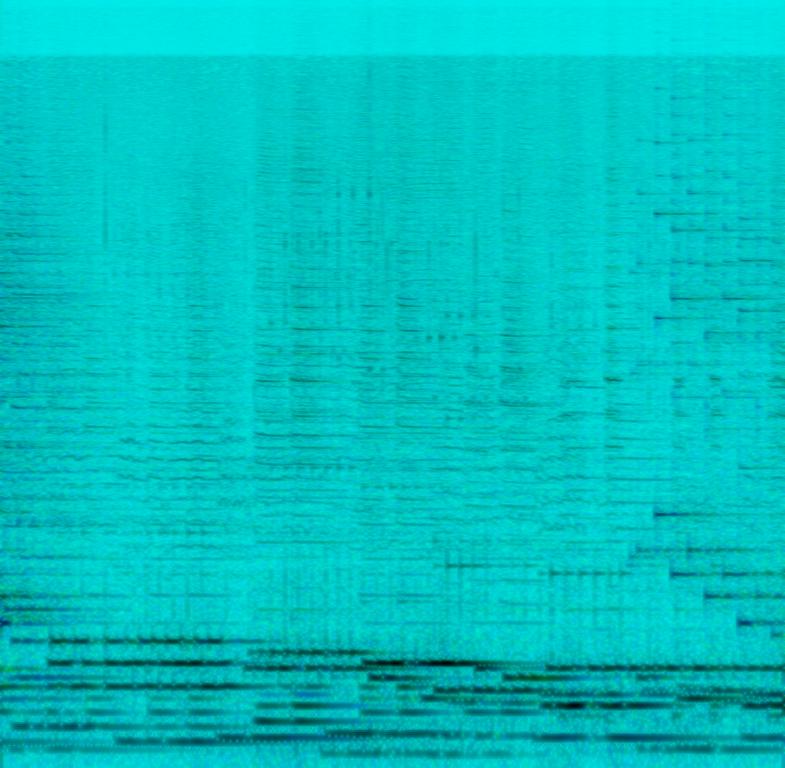
This song is an instrumental song. There are no voices. An accordion plays in a waltz beat. The main melody starts off later when a marimba plays high pitched notes. Other accordions join and play in harmony in the background. There is no percussion in this song. The mood of this song is happy and upbeat. This song can be used in a retro scene of a movie involving a happy couple.